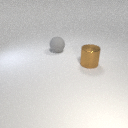
large brown metal cylinder to the right of large gray rubber sphere